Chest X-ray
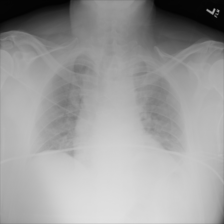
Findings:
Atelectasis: negative
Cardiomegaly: negative
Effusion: negative
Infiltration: negative
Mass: negative
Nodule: negative
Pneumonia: negative
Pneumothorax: negative
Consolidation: negative
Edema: negative
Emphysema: negative
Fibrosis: negative
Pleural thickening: negative
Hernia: negative